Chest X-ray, PA view. Patient: 55 years old, sex M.
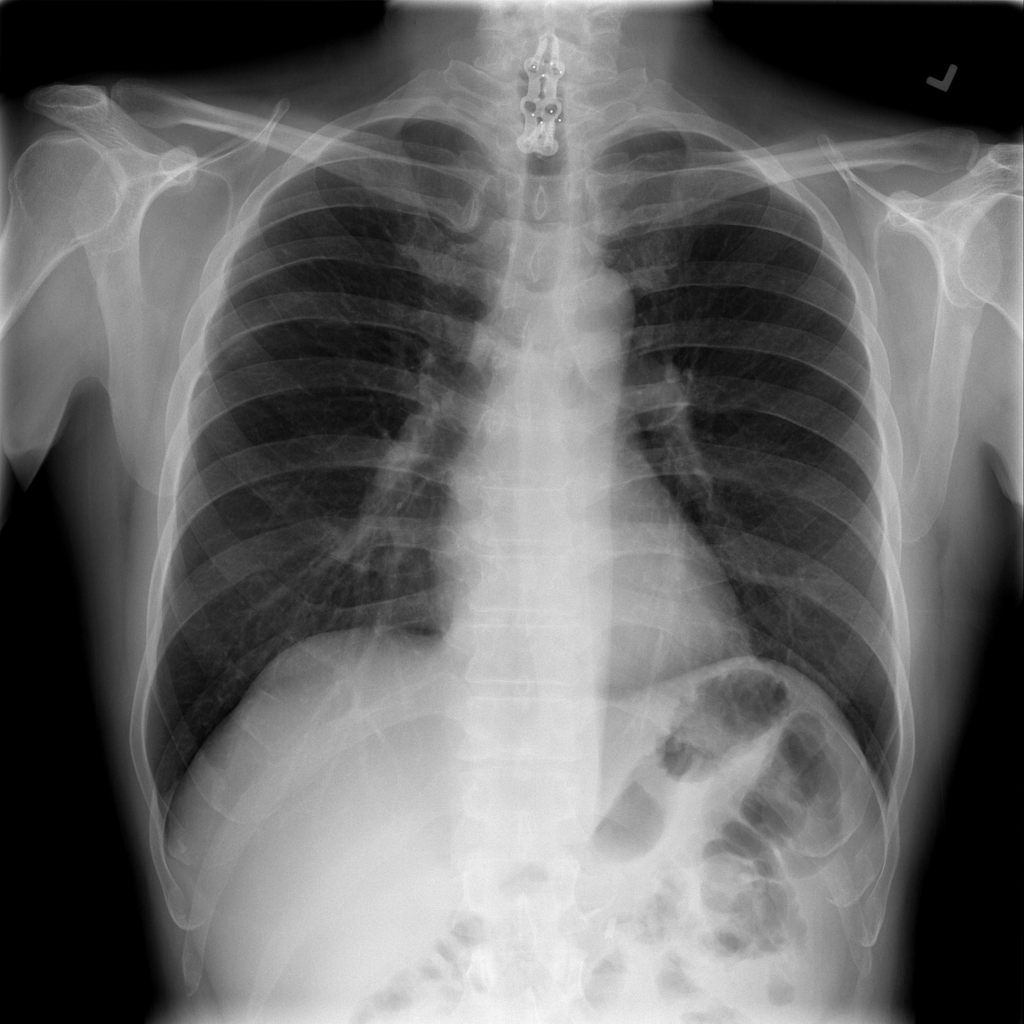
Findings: No Finding